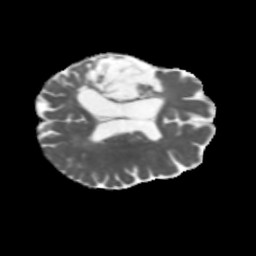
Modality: MD
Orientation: axial
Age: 63
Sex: female
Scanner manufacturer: siemens
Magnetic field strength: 3 T
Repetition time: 5.47 s
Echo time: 0.0854 s